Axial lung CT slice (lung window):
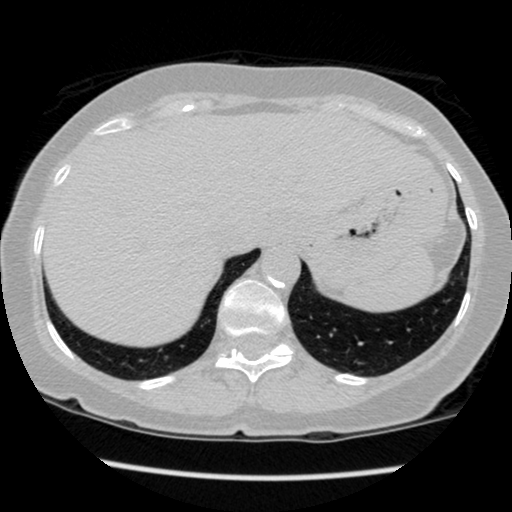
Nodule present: no